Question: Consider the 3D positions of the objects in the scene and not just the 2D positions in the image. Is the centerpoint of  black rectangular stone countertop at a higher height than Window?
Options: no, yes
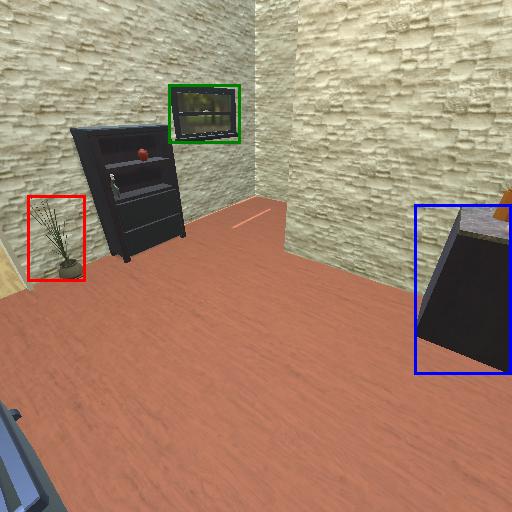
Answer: no